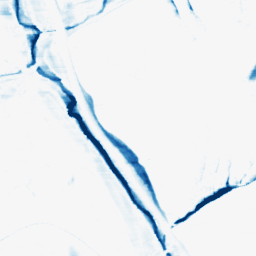
Category: morphological
Decomposition family: morphological_rect
Decomposition parameters: operation: closing
width: 20
height: 3
Upsampling method: linear_exact
Upsampling parameters: scale: 2
Upsampling scale: 2